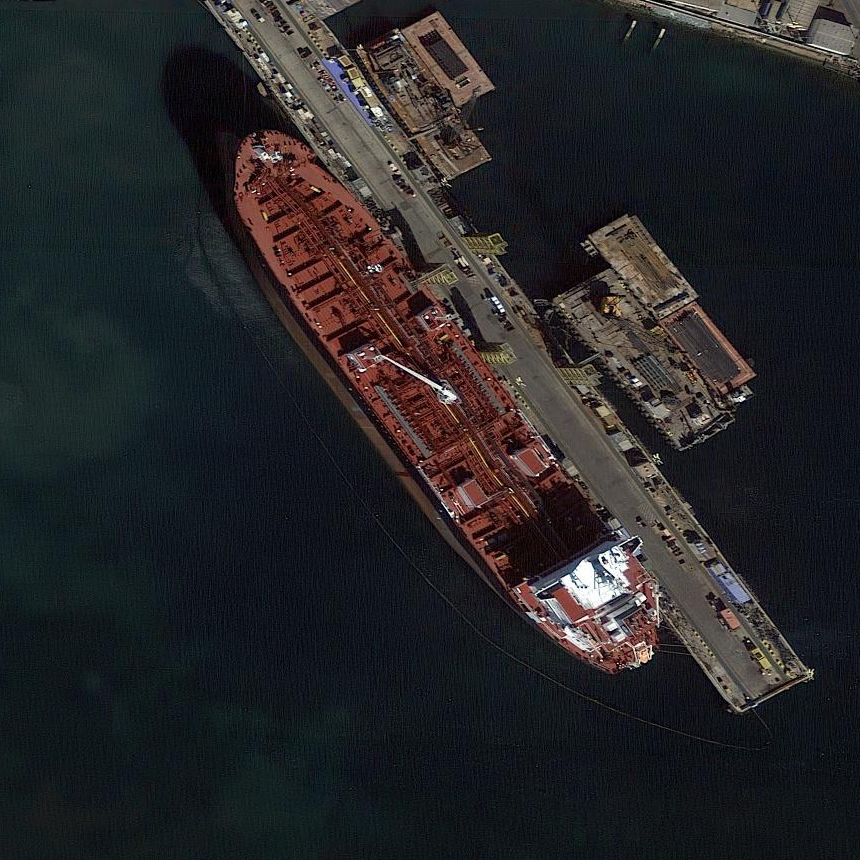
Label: civil